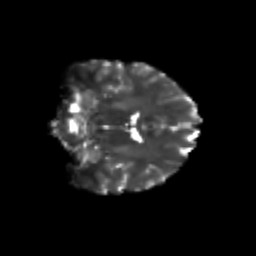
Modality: T2w
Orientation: coronal
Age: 23
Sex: female
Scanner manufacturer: siemens
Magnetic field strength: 3 T
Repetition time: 3.5 s
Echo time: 0.113 s